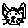
Label: cat